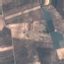
Land use / land cover class: PermanentCrop